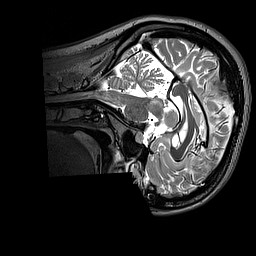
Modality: T2w
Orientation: sagittal
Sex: female
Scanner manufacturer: siemens
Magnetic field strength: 3 T
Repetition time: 3.2 s
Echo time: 0.409 s